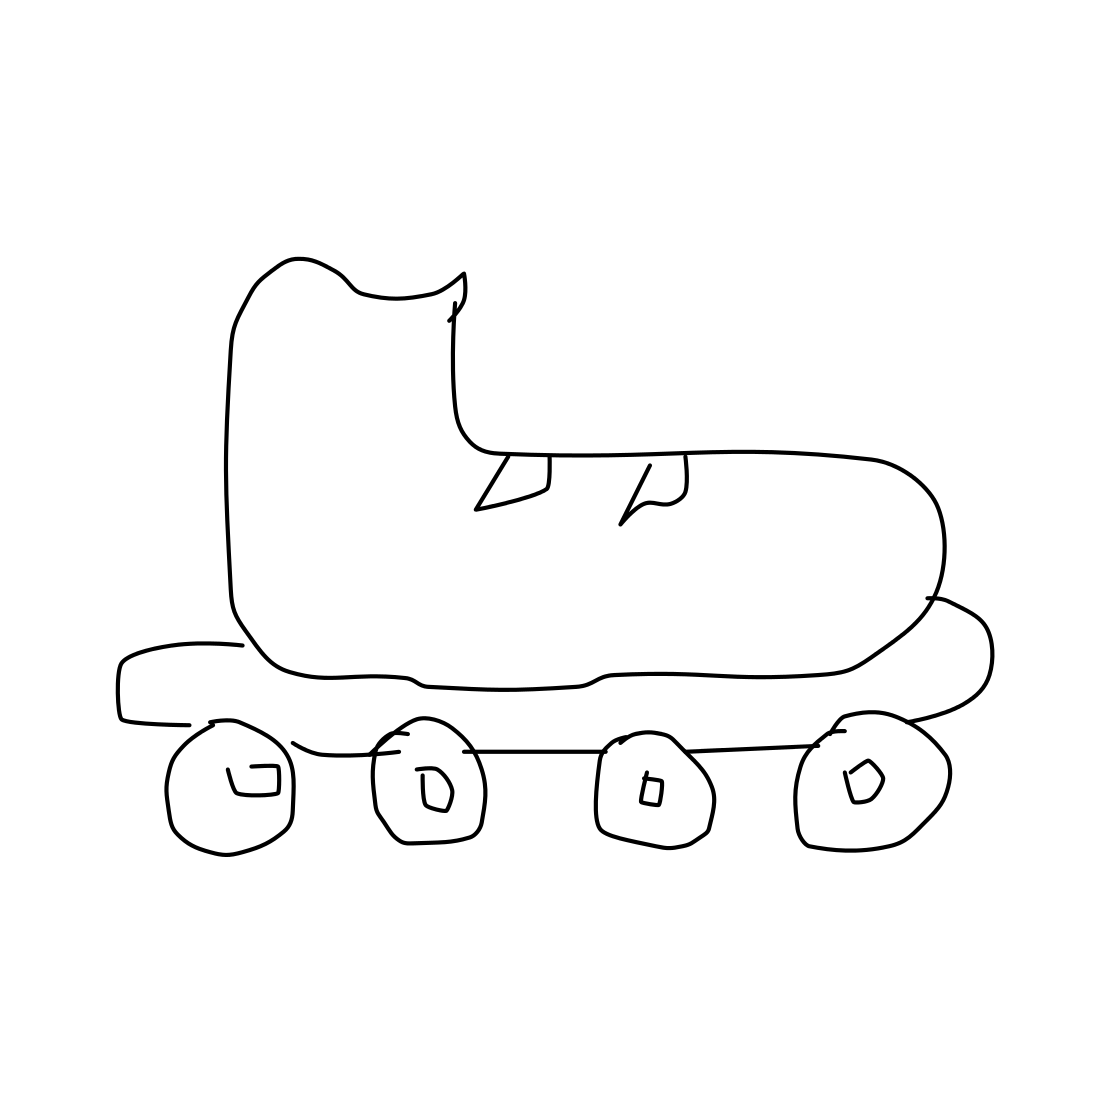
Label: rollerblades